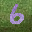
Label: 6